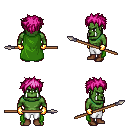
a pixel art fantasy rpg character, male body template, orc, green skin, green cape, white pants, pink bedhead hairstyle, gold gloves, brown shoes, spear, four views (front, back, left, right), 2x2 character sprite sheet, small pixel art, hard edges, no anti-aliasing